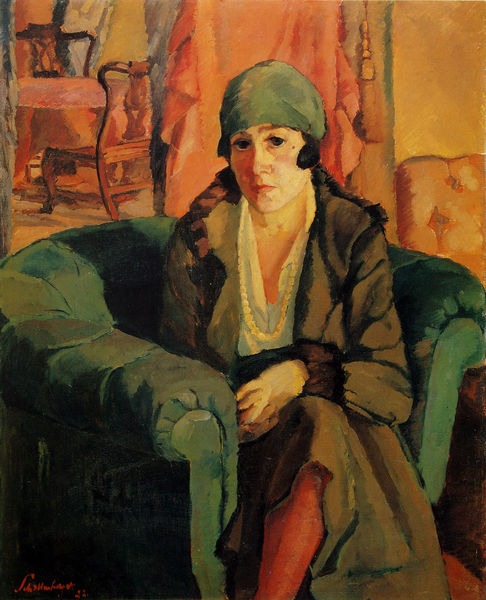
Titel: Dame in grünem Sessel
Künstler: Artur Schellenberger
Standort: München
Institution: Städtische Galerie im Lenbachhaus
Schlagwörter: blau, hand, schatten, weiß, gelb, grün, sitzen, ausschnitt, braun, bunt, cafe, frau, haar, hintergrund, holz, hut, kleid, licht, mund, nase, orange, schmuck, stuhl, stühle, tisch, tür, zimmer, blick, dame, rot, tuch, beige, haube, rock, mütze, wand, augen, bluse, kragen, pelz, trauer, bildnis, hände, innenraum, portrait, porträt, tischdecke, vorhang, öl, interieur, mantel, sessel, frontal, locke, perlen, rosa, traurig, bein, wohnzimmer, lehne, farben, kette, modern, ausdruck, polster, sitzende, kopftuch, zopf, esszimmer, quaste, strumpf, kniestück, neue sachlichkeit, perlenkette, durchblick, restaurant, garcon, wartend, leder, strumpfhose, troddeln, stumpf, zwanziger, rote strümpfe, bob, zummer